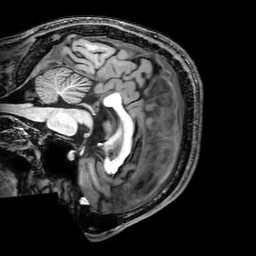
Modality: T1w
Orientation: sagittal
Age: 22
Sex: male
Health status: healthy
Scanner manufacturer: philips
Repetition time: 0.008187 s
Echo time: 0.00376 s